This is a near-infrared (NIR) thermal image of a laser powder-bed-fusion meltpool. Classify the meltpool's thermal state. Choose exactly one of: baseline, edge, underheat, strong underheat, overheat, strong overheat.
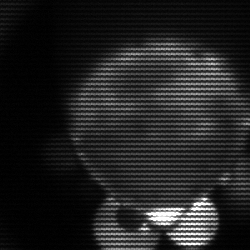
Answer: edge